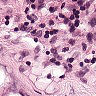
Metastatic tissue present: no